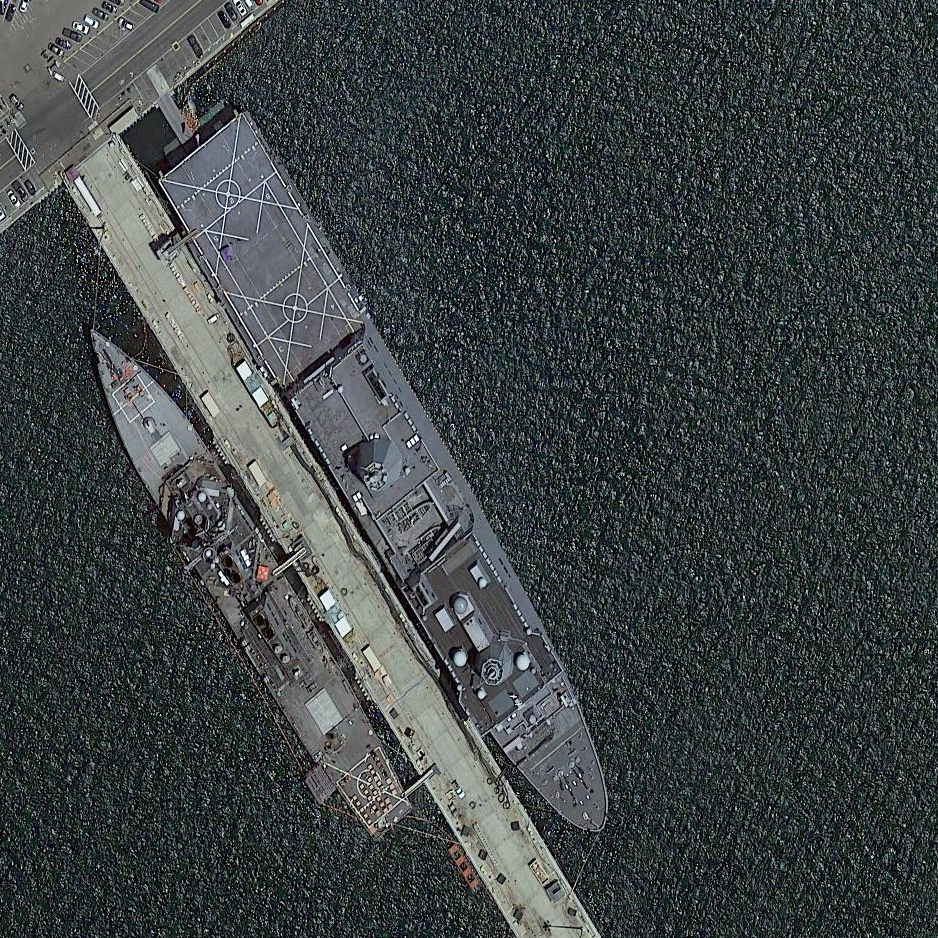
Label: combat